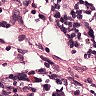
Metastatic tissue present: no